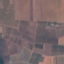
Land use / land cover class: PermanentCrop